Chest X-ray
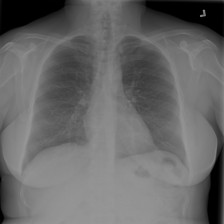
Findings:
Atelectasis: negative
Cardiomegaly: negative
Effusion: negative
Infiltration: negative
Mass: negative
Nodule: negative
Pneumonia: negative
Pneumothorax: negative
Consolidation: negative
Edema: negative
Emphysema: negative
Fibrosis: negative
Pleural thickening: negative
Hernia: negative